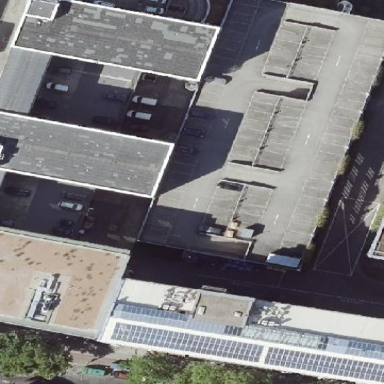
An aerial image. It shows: Multi-storey parking building.